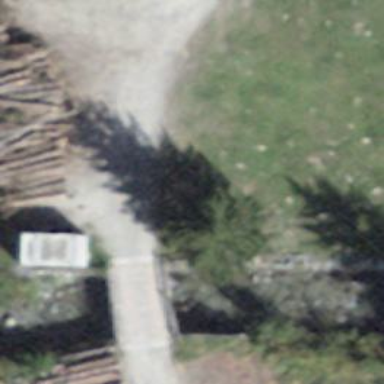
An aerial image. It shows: Gravel track road with bridge.